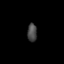
Tissue: lung
Cell type: Epithelial cells
Senescence score: 0.2256
Nuclear area (px): 168
Mean DAPI intensity: 71.851